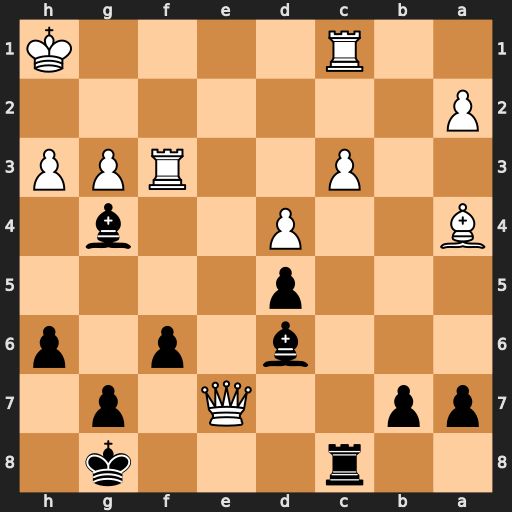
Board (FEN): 2r3k1/pp2Q1p1/3b1p1p/3p4/B2P2b1/2P2RPP/P7/2R4K
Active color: b
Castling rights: -
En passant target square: -
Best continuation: Bxf3+ Kg1 Bxe7